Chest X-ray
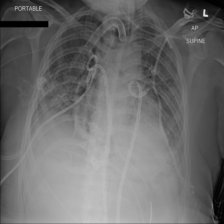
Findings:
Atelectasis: negative
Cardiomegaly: negative
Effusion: positive
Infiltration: negative
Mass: negative
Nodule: negative
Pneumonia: negative
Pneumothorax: negative
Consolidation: negative
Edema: negative
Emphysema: negative
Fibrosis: negative
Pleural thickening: negative
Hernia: negative